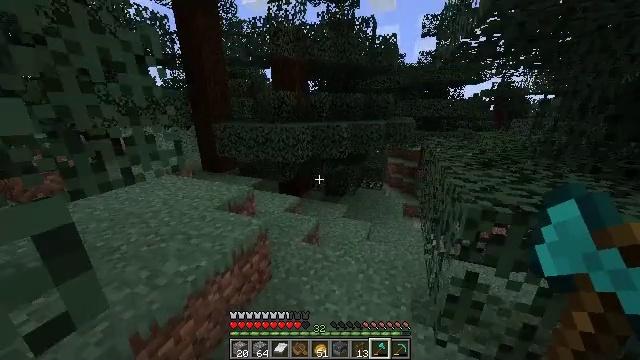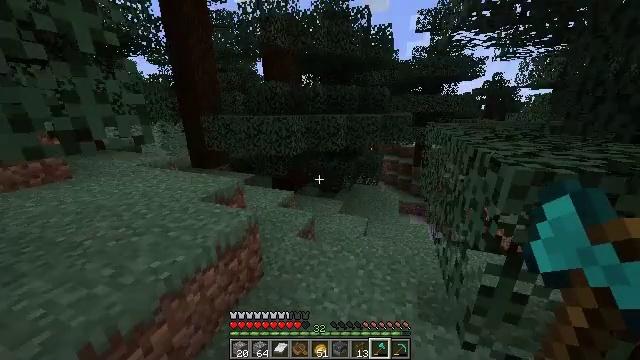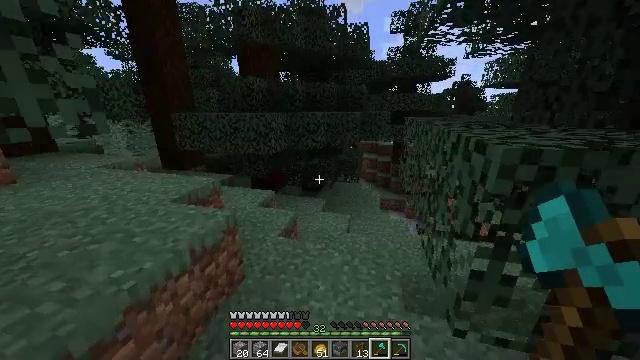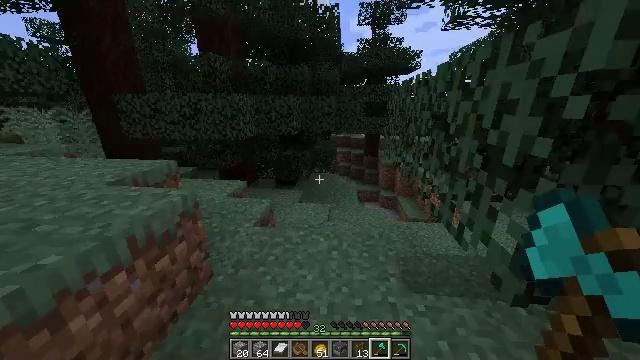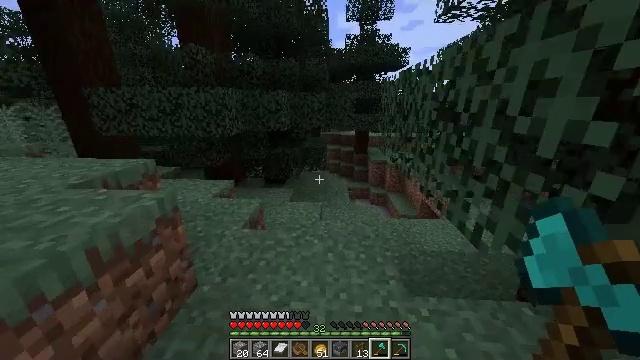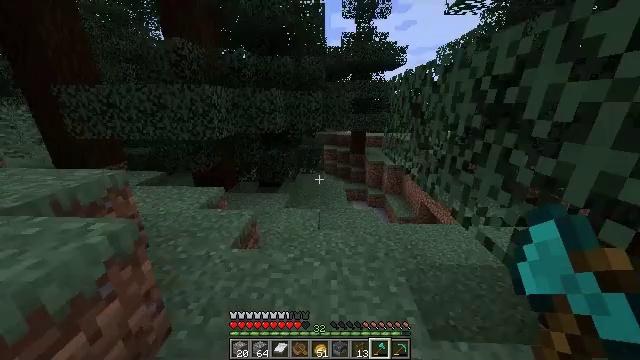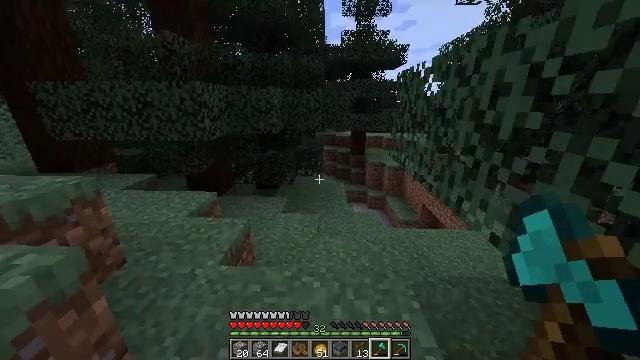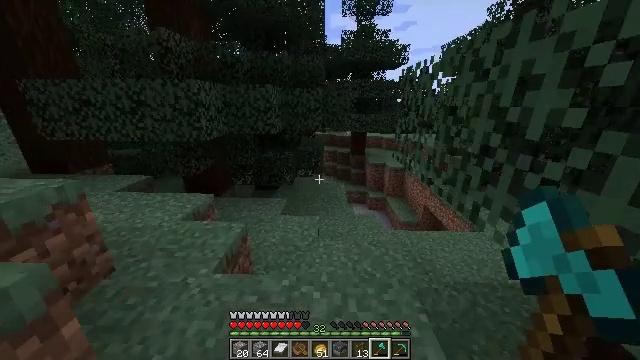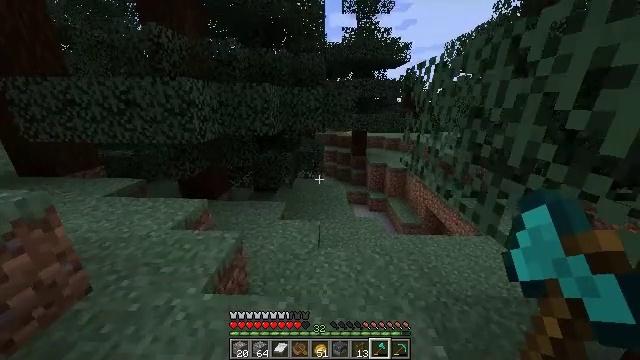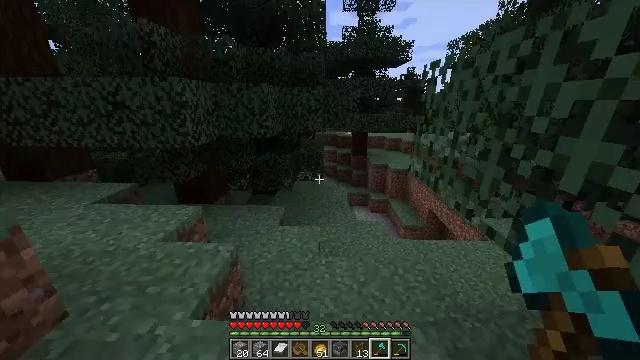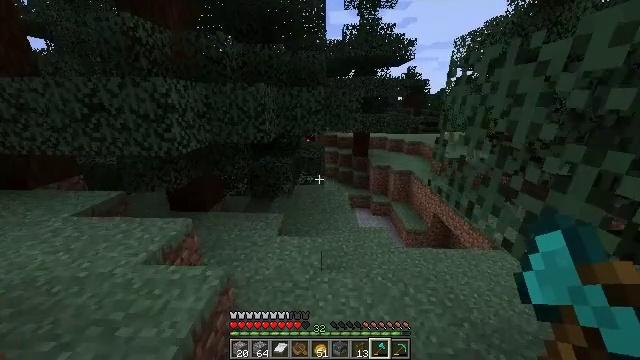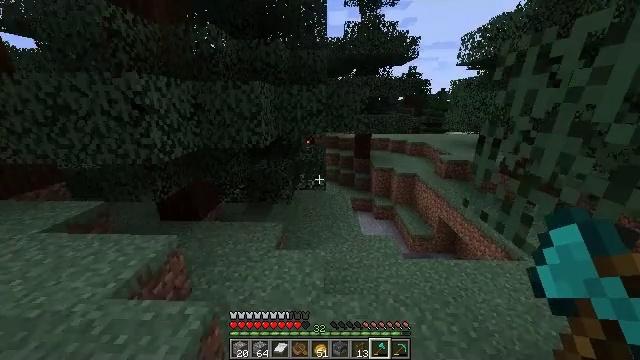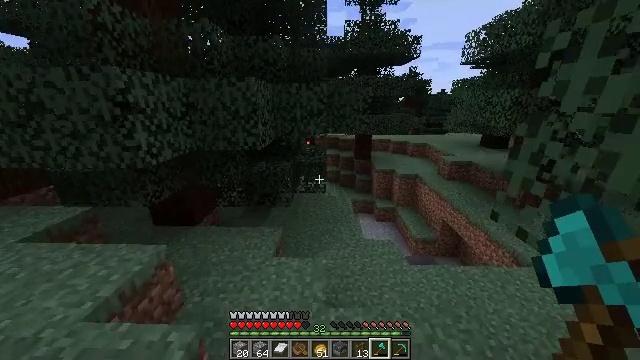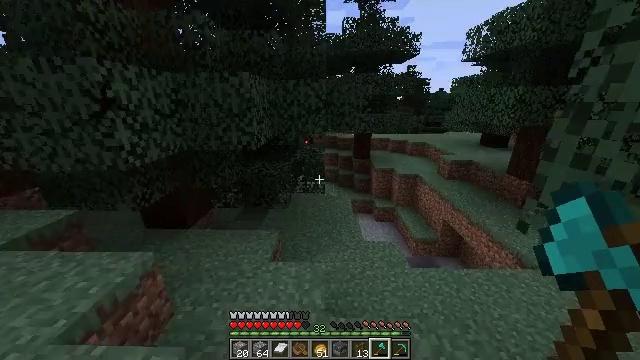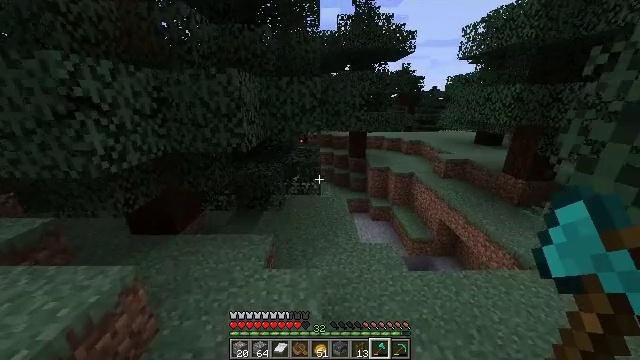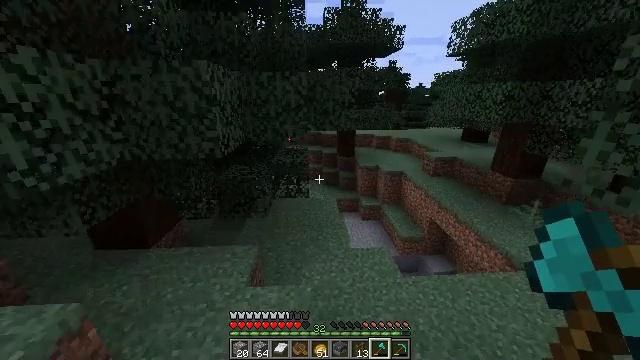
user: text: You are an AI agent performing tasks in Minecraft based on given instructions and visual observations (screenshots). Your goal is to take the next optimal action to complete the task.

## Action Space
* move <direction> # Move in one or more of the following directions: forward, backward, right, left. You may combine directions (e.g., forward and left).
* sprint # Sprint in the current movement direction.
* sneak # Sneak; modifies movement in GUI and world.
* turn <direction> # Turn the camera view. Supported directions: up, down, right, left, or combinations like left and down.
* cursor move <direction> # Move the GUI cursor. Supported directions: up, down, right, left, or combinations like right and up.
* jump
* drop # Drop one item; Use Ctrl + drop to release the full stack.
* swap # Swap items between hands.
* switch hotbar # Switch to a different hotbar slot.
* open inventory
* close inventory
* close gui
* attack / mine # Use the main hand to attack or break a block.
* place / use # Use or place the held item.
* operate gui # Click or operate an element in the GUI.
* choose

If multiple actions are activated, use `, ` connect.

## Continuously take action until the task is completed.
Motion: motion action
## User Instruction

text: Drop a spruce boat.
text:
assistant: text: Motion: move forward and move left, turn right
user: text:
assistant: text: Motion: move forward and move left, turn right
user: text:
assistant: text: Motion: move forward, turn right
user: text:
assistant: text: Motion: move forward, turn right
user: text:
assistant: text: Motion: move forward, turn right
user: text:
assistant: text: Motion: move forward, sprint
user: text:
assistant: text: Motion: move forward, sprint
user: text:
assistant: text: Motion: move forward, sprint
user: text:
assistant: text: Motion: move forward, sprint
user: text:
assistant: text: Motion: move forward
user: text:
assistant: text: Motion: move forward
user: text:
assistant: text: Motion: move forward
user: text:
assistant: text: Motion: move forward
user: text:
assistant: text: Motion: move forward, turn right
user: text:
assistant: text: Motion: move forward, turn right
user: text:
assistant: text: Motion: move forward, turn right and down
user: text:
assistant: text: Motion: move forward, turn right and down
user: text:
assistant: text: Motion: move forward, turn right and down
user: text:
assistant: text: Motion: move forward, turn right and down
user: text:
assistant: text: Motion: move forward, turn right and down
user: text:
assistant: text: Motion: move forward, turn right and down
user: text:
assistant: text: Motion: move forward, turn right and down
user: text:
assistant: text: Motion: move forward and move right, turn right
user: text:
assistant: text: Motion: move forward and move right
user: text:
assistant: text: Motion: move forward and move right, turn up
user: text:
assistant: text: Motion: move forward and move right, turn up
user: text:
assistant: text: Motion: move forward and move right, sprint, turn left and up
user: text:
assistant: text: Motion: move forward, sprint, turn left and up
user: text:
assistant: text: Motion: move forward and move right, sprint, turn left
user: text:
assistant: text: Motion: move forward and move right, sprint, turn left